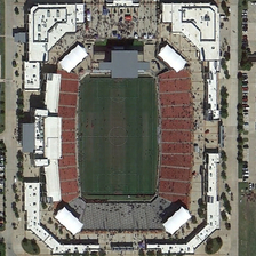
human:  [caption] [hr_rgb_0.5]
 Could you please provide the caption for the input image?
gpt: There are many people in the ballpark.

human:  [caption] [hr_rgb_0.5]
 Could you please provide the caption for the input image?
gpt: There are many people inside the stadium.

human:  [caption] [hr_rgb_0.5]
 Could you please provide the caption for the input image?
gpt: There are a lot of people in the stadium.

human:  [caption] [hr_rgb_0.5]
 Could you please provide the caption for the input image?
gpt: There are many people in the gym.

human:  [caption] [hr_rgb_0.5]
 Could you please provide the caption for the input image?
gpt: There are many people in the stadium.